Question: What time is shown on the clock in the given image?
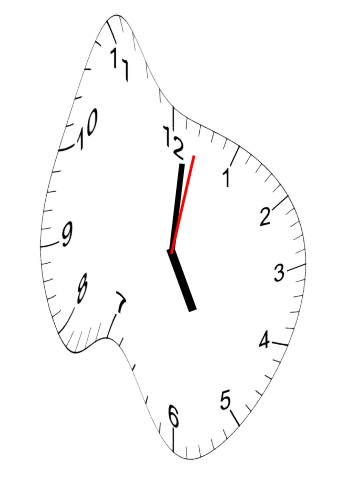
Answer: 05:01:02